Interaction volume radius: 5 \u00c5
Interaction volume height: 15 \u00c5
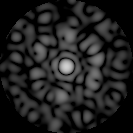
Disorder parameter: 0.7734